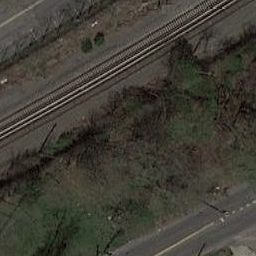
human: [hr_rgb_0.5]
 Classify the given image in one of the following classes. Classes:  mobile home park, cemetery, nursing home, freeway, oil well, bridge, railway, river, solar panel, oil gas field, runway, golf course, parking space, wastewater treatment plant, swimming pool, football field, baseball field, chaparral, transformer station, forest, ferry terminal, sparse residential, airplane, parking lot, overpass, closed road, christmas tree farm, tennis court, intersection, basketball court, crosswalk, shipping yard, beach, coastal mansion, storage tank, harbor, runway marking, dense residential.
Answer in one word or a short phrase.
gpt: railway